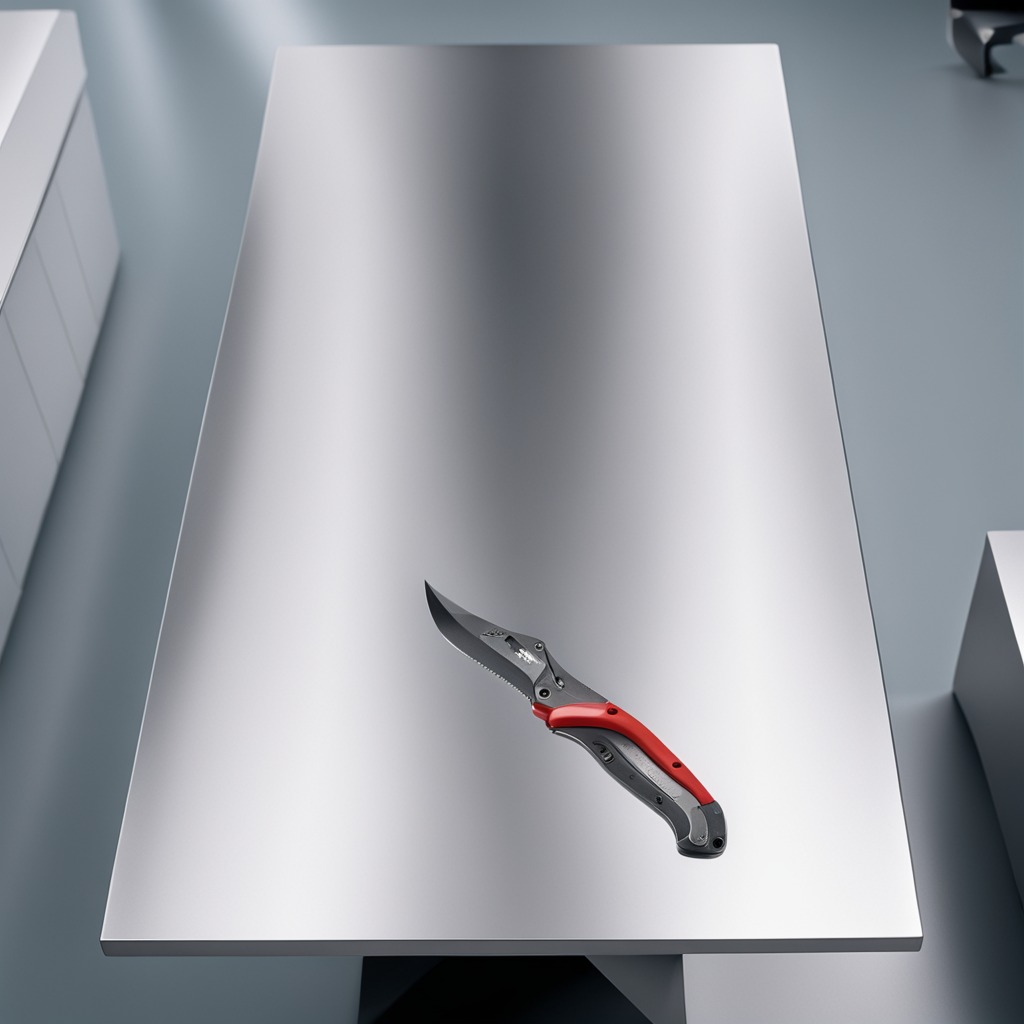
A utility knife is lying on a stainless steel table in a high-end prototyping lab.